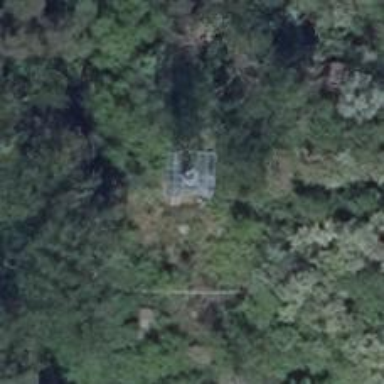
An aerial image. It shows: Communication tower.